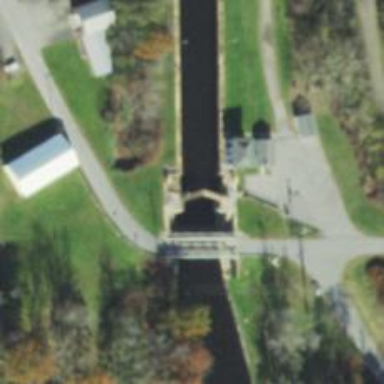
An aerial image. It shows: Lock gate on waterway.